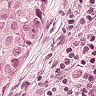
Metastatic tissue present: yes